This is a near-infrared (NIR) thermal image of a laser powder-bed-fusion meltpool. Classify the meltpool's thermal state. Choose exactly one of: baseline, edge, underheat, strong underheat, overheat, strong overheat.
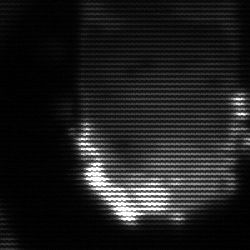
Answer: baseline